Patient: sex F, age 65
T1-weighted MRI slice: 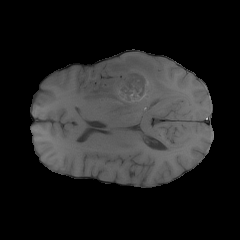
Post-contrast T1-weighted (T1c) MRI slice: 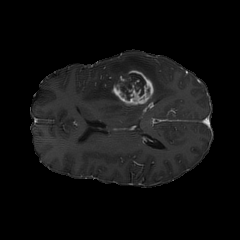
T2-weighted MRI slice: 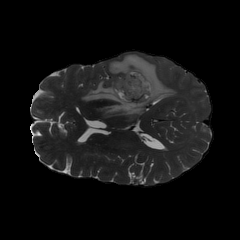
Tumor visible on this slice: yes
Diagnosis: Glioblastoma, IDH-wildtype
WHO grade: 4